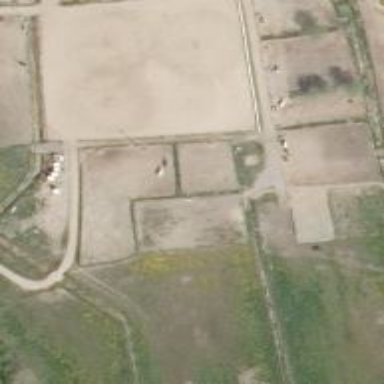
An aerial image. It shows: Equestrian pitch enclosed by fence.